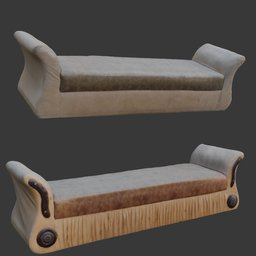
Label: furniture